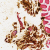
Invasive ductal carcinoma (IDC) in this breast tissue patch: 0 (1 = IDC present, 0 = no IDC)